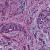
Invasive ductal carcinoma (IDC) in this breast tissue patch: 1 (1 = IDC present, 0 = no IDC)